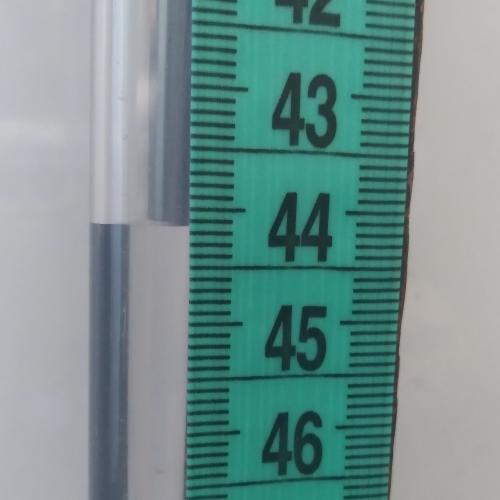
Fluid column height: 44.1 cm